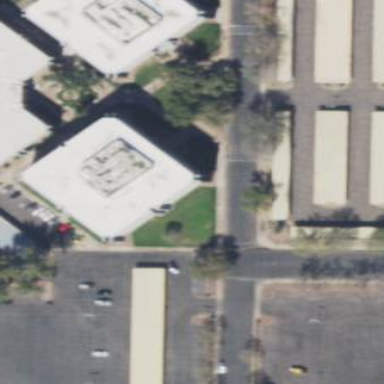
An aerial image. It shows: Commercial building.